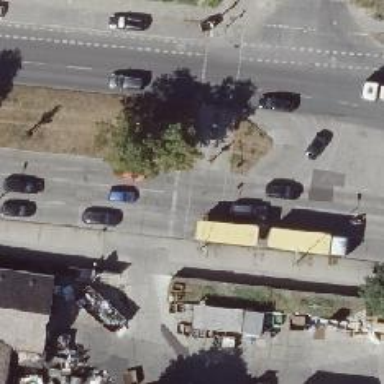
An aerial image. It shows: Concrete footway with crossing that has traffic signals and central island.